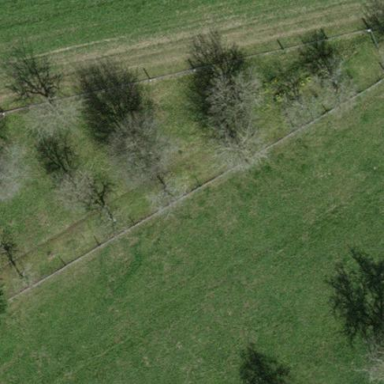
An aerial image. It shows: Orchard.